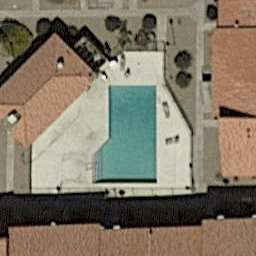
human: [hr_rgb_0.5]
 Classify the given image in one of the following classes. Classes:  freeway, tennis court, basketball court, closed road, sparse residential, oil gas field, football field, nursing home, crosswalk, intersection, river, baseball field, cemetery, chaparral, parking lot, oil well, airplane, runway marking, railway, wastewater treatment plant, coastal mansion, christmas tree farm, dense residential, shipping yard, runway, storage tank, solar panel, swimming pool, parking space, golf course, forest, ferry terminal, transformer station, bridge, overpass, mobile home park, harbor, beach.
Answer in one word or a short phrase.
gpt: swimming pool